Question: I want to link another page in extjs desktop icon. in below image i want to user click to the "click to go google.com" icon and then user direct to google.com page.

How can I do?
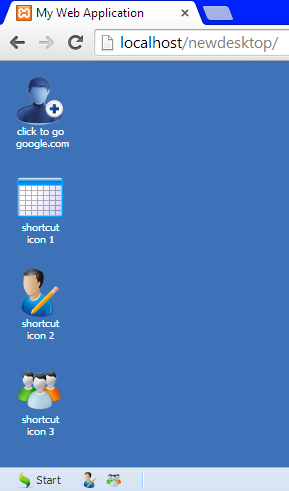
Answer: '''
var googleWin = window.open('http://www.google.com', '_blank');
'''